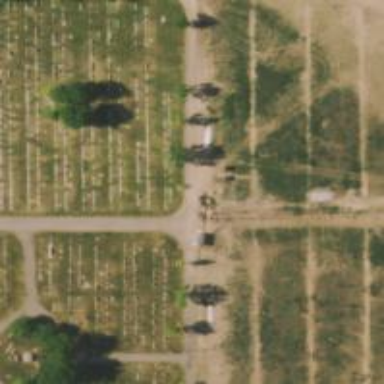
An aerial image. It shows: Cemetery.